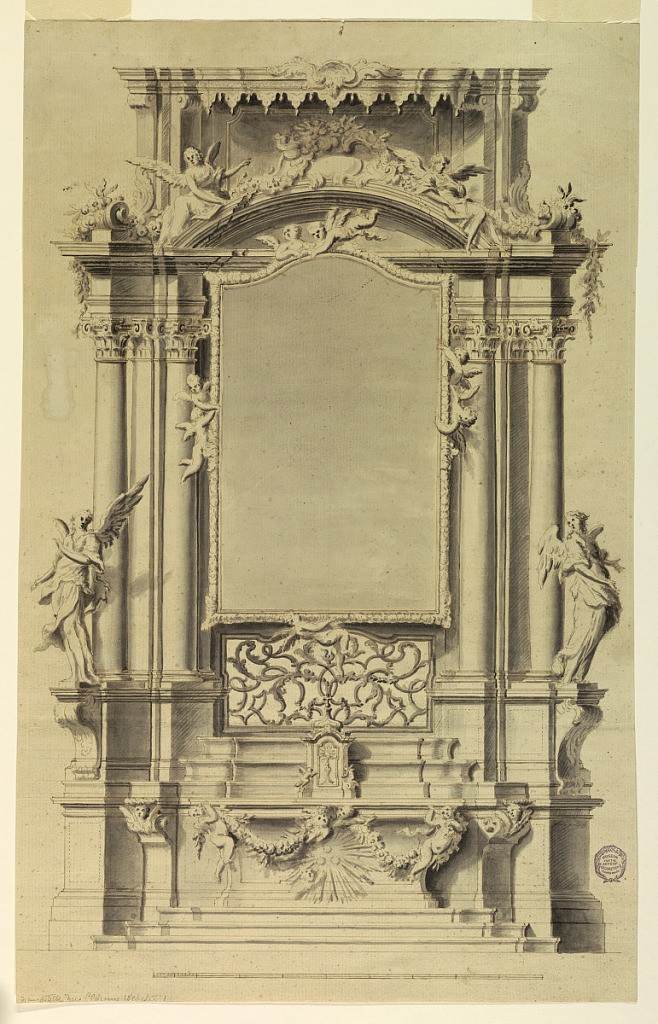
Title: Project for an Altar
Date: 1750–1775
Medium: Graphite, pen and ink, brush and watercolor on paper, varnished
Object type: Drawing
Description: The mensa is draped with festoons and is supported by two flying angels. In front of the sepulcher are three balls in a glory of rays. A cherub below.  The tabernacle has two adoring angels upon lateral volutes. At top, a flat frame with lambrequins.